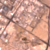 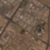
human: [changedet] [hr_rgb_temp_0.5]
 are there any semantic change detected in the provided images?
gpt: Nothing has changed.